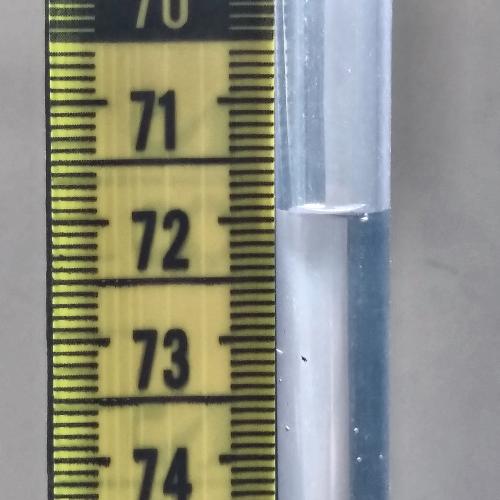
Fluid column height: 71.9 cm